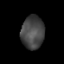
Tissue: lung
Cell type: Others
Senescence score: 0.209
Nuclear area (px): 741
Mean DAPI intensity: 70.27